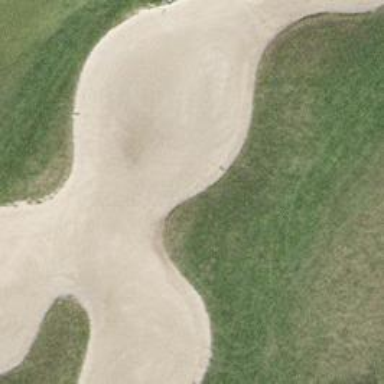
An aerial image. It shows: Golf bunker filled with natural sand.